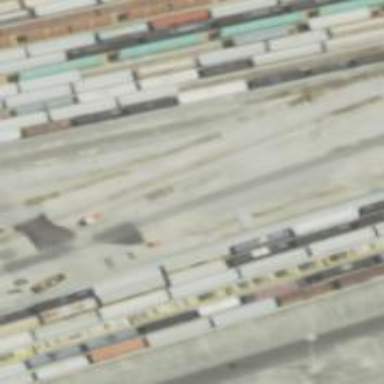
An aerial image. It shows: Railway yard in service.